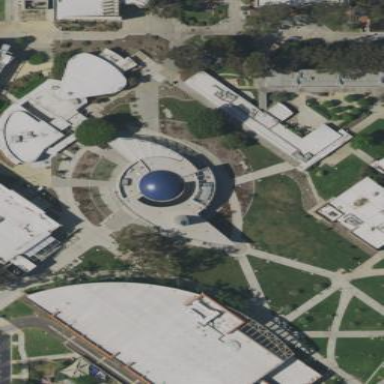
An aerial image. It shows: Planetarium building.